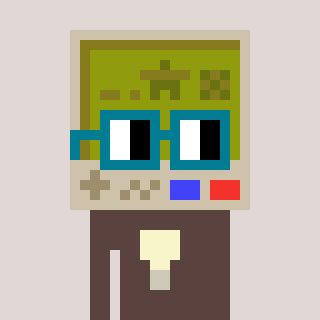
a pixel art character with square dark green glasses, a gameboy-shaped head and a darkbrown-colored body on a warm background